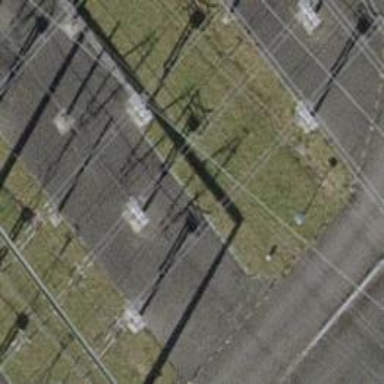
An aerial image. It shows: Switch for power supply.